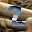
Label: 2